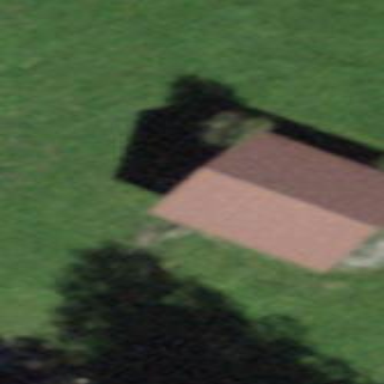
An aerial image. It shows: Rural barn.